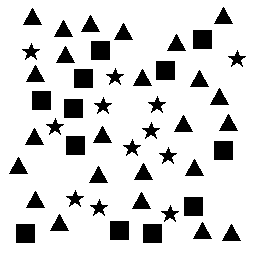
Squares: 12
Triangles: 24
Stars: 12
Total shapes: 48